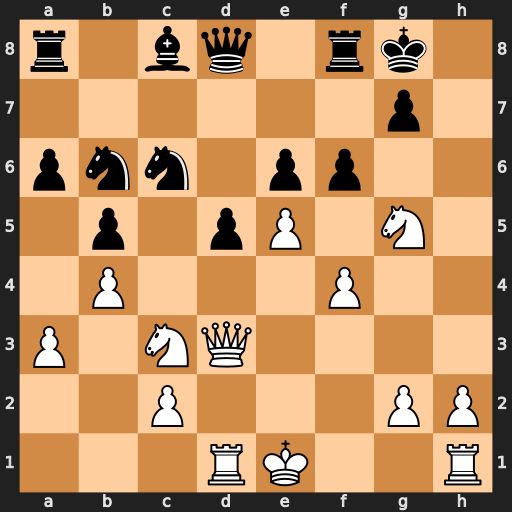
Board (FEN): r1bq1rk1/6p1/pnn1pp2/1p1pP1N1/1P3P2/P1NQ4/2P3PP/3RK2R
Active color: w
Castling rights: K
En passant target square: -
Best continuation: Qh7#